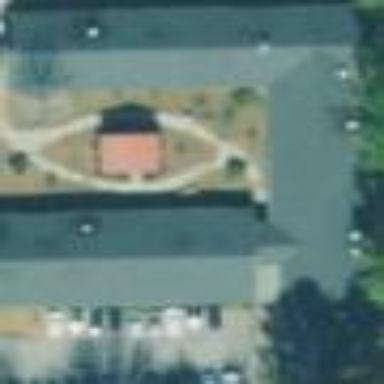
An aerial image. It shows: Nursing home building.